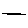
Label: line